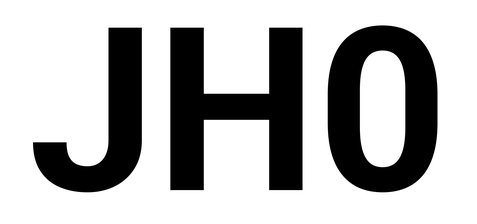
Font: Roboto_Bold